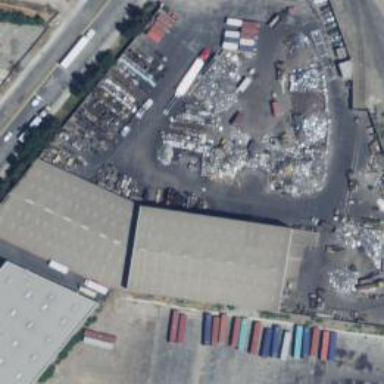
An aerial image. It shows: Industrial area surrounded by fence.